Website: apple
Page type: customer-info-address
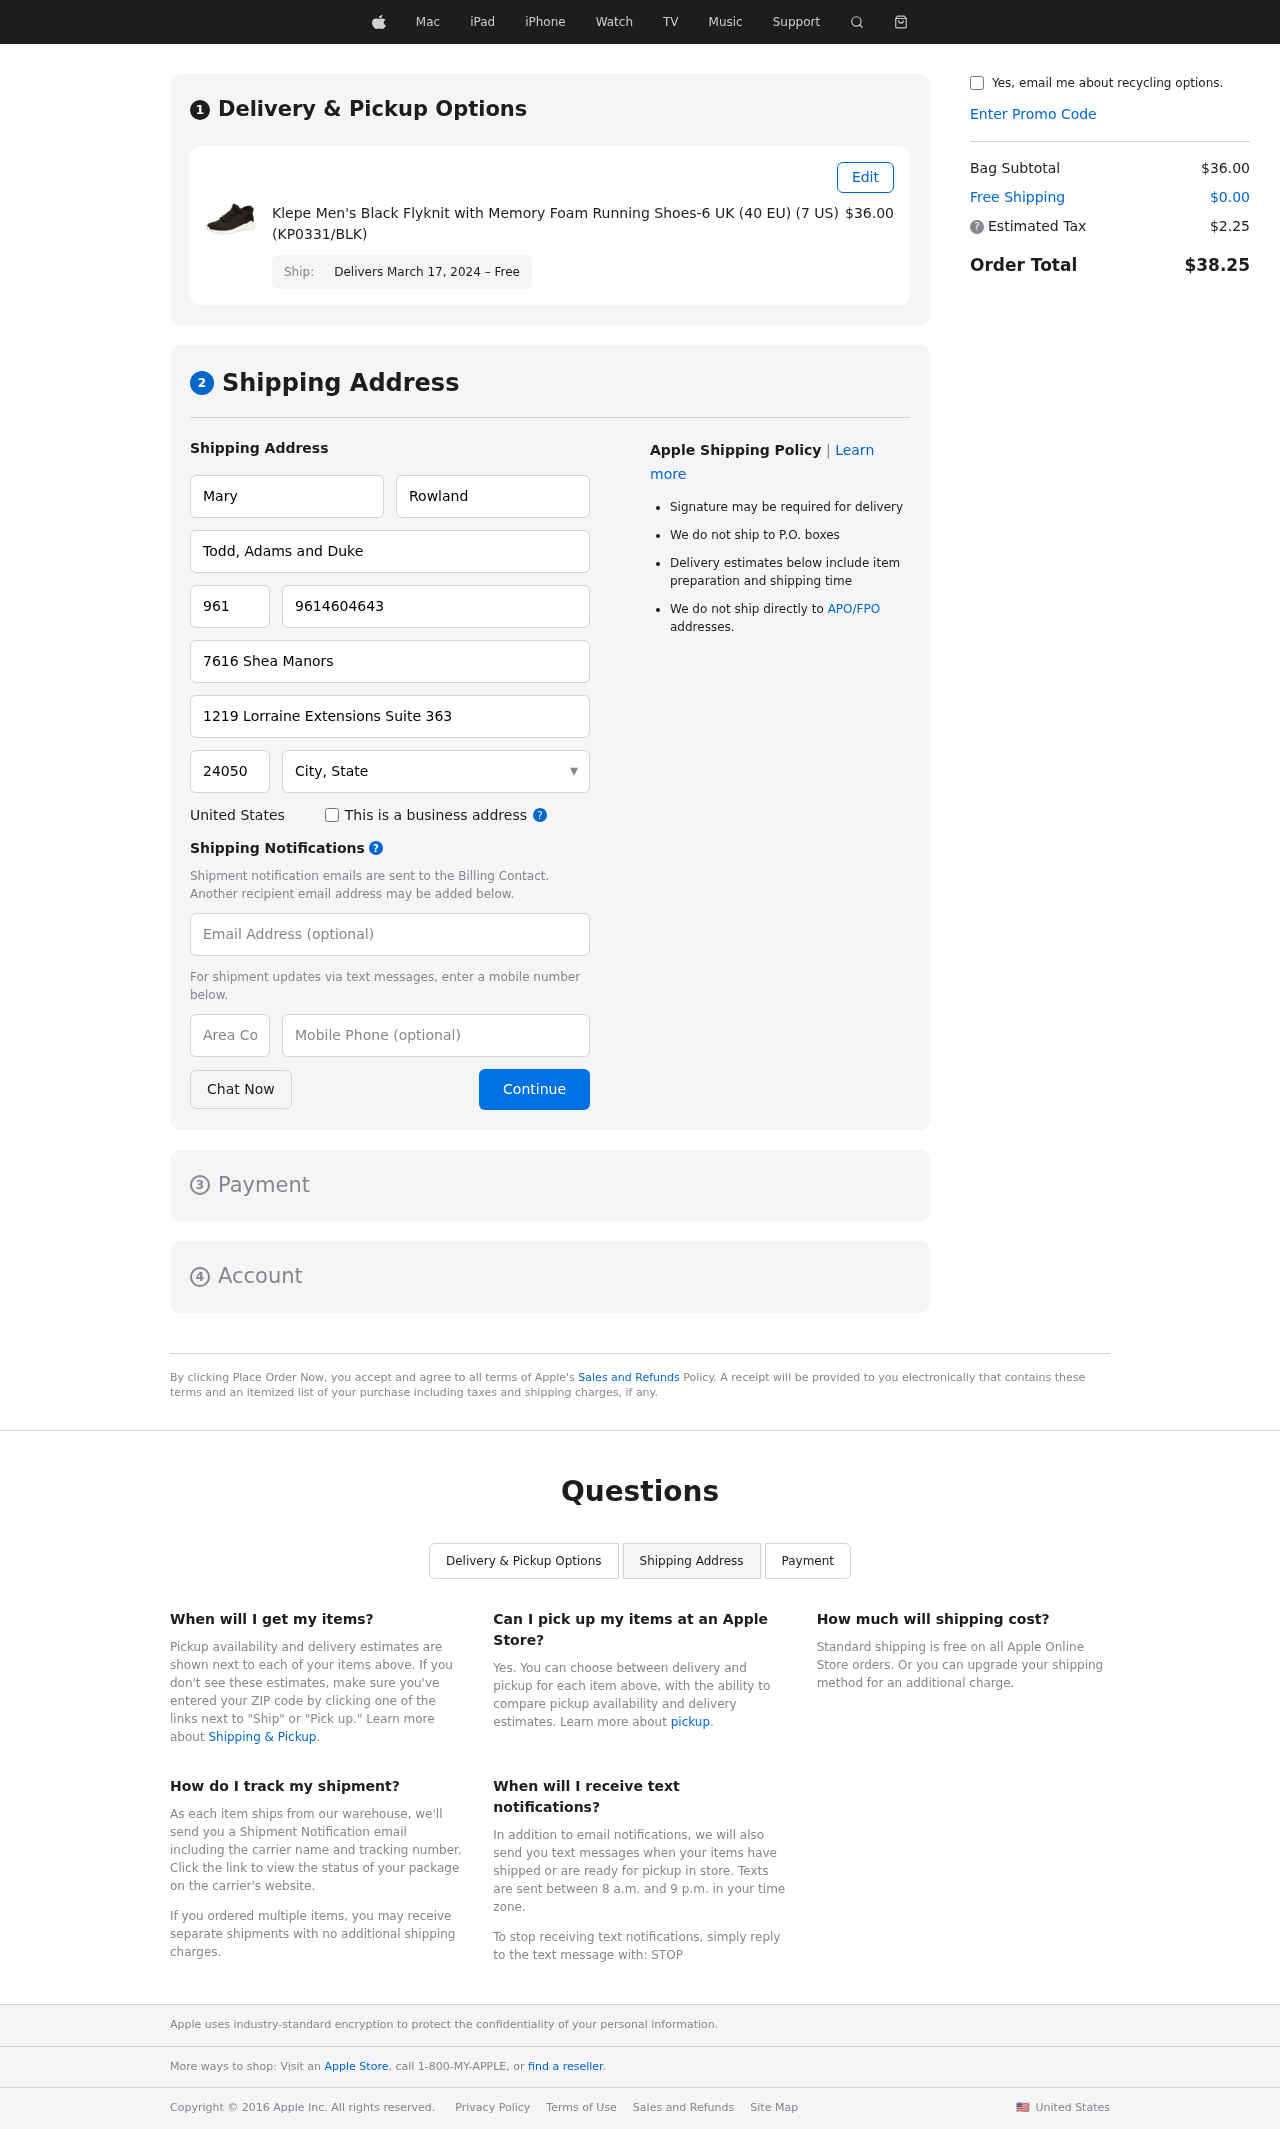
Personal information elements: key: PII_CITY_STATE
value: Manningbury, OK
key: PII_COMPANY
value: Todd, Adams and Duke
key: PII_COUNTRY
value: United States
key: PII_EMAIL
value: mary_rowland@yahoo.com
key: PII_FIRSTNAME
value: Mary
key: PII_LASTNAME
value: Rowland
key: PII_PHONE
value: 9614604643
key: PII_PHONE_ALT
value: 8354836864
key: PII_PHONE_ALT_AREA
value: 835
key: PII_PHONE_AREA
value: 961
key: PII_POSTCODE
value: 24050
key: PII_STREET
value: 7616 Shea Manors
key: PII_STREET2
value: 1219 Lorraine Extensions Suite 363
Product elements: key: PRODUCT1_NAME
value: Klepe Men's Black Flyknit with Memory Foam Running Shoes-6 UK (40 EU) (7 US) (KP0331/BLK)
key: PRODUCT1_PRICE
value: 36
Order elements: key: ORDER_DELIVERY_DATE
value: Delivers March 17, 2024 – Free
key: ORDER_SUBTOTAL
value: $36.00
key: ORDER_SHIPPING_COST
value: $0.00
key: ORDER_TAX
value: $2.25
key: ORDER_TOTAL
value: $38.25